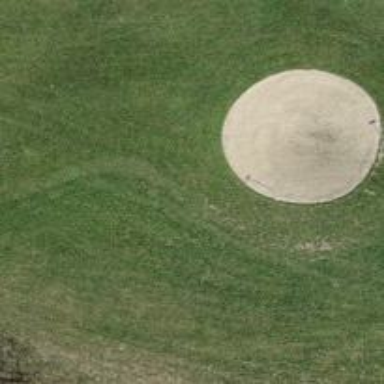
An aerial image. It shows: Golf bunker.